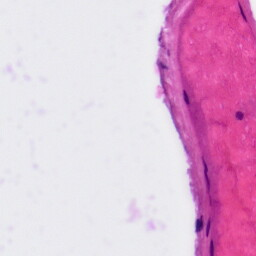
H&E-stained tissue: Tonsil